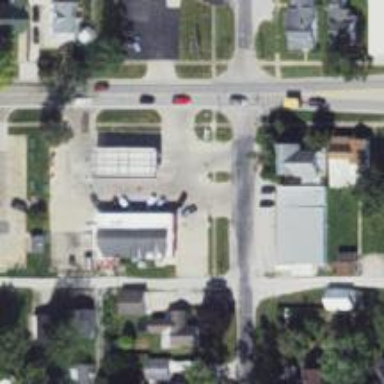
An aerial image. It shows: Convenience shop.